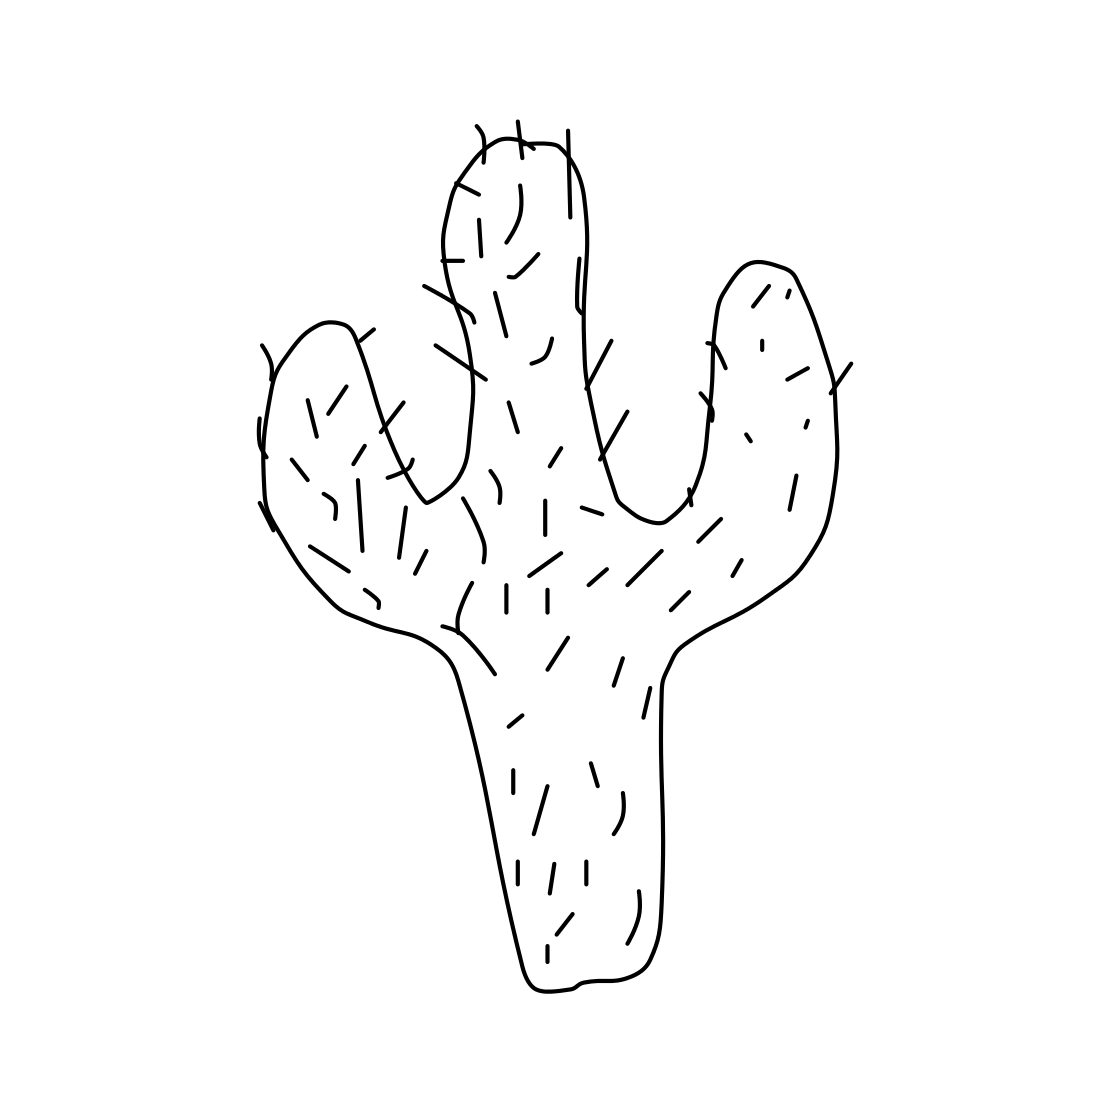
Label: cactus